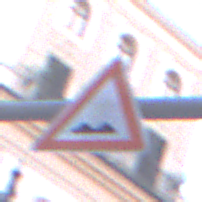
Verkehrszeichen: UnebeneFahrbahn
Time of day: SunriseSunset
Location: Outdoor (Urban)
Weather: PartlyCloudy
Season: NotSpecified
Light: Natural